Question: Good day!
I am trying to concatenate an HTML tag to my return message but it seems that it doesn't work for me.
My controller code (if API returns that the account does not exist - <URL>:
'''
$scope.posts = 'No account found.' + '<a href="">Apply now</a>';
'''
And the output is:

Thanks in advance!
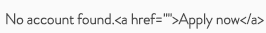
Answer: You can accomplish what you would <URL>. However, I would recommend reviewing what it is you are doing and considering whether it might not be better achieved by taking that markup and putting it in an 'ng-hide' wrapped element that only shows when no account is found.